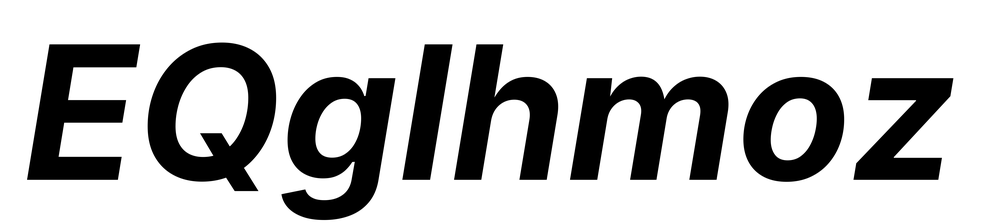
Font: Inter-Italic_Bold_Italic